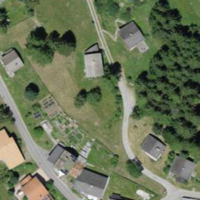
EUNIS habitat code: 55
Species observed at this site:
Eryngium alpinum